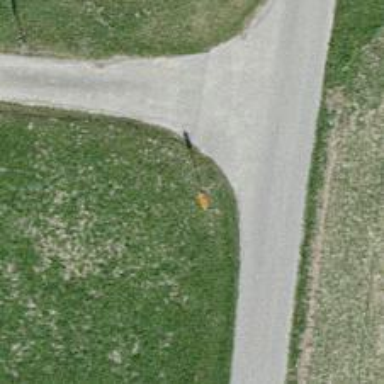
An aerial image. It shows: Aerial marker.